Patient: sex F, age 57
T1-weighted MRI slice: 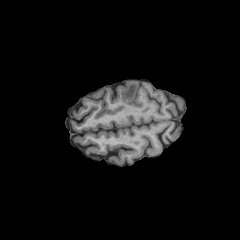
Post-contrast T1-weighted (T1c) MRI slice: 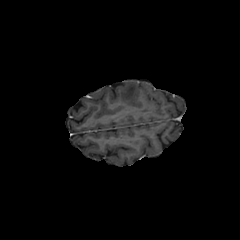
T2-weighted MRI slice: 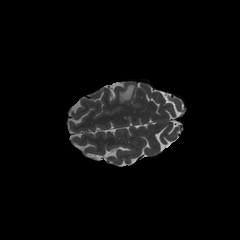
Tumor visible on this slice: yes
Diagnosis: Glioblastoma, IDH-wildtype
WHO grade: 4